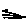
Label: zigzag